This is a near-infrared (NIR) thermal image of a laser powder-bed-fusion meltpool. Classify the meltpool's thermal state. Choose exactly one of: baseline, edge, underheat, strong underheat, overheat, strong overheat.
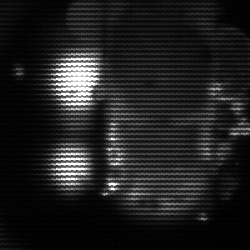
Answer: strong underheat